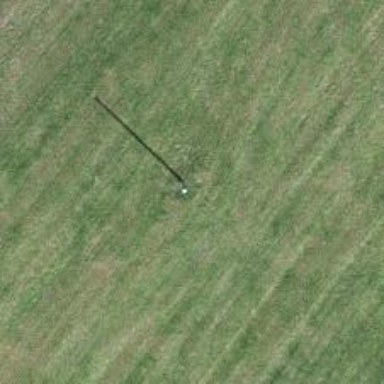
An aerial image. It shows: Minor power line.